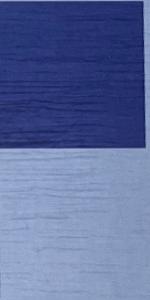
Label: Empty